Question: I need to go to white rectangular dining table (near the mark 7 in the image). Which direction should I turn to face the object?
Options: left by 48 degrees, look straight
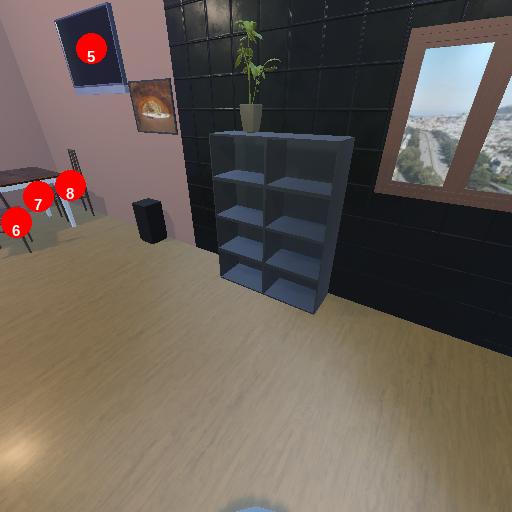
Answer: left by 48 degrees